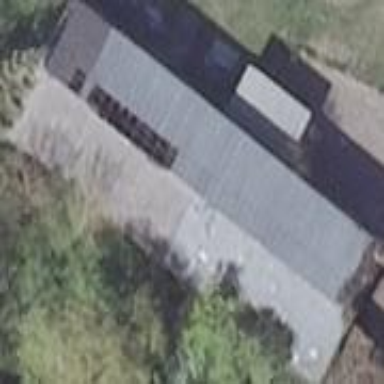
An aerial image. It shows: Cowshed building.